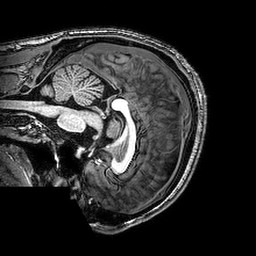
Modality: T1w
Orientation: sagittal
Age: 22
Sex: male
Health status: healthy
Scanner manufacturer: philips
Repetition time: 0.008162 s
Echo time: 0.00376 s